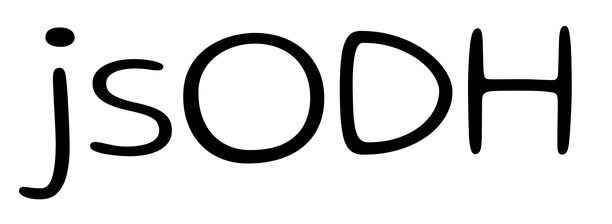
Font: Gluten_ExtraLight